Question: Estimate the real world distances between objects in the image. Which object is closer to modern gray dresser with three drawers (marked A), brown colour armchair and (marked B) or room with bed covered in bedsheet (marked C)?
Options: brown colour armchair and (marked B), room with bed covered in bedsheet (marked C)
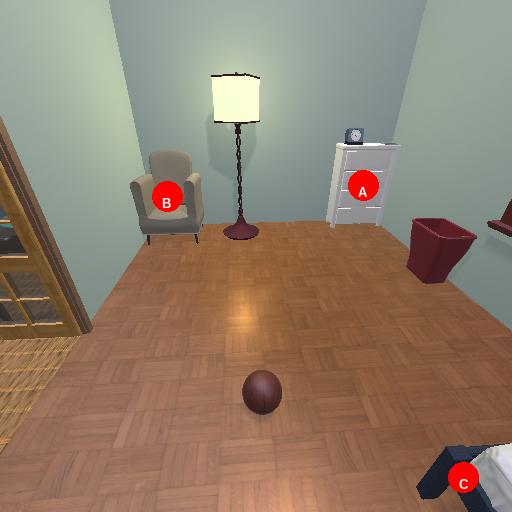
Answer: brown colour armchair and (marked B)